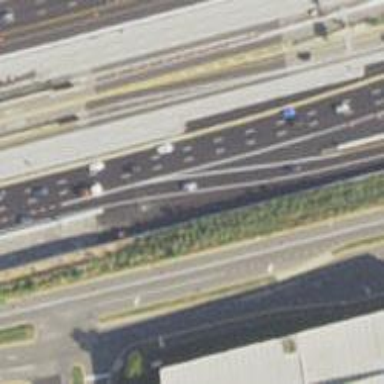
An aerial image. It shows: Motorway link.